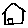
Label: house